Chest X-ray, AP view. Patient: 65 years old, sex F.
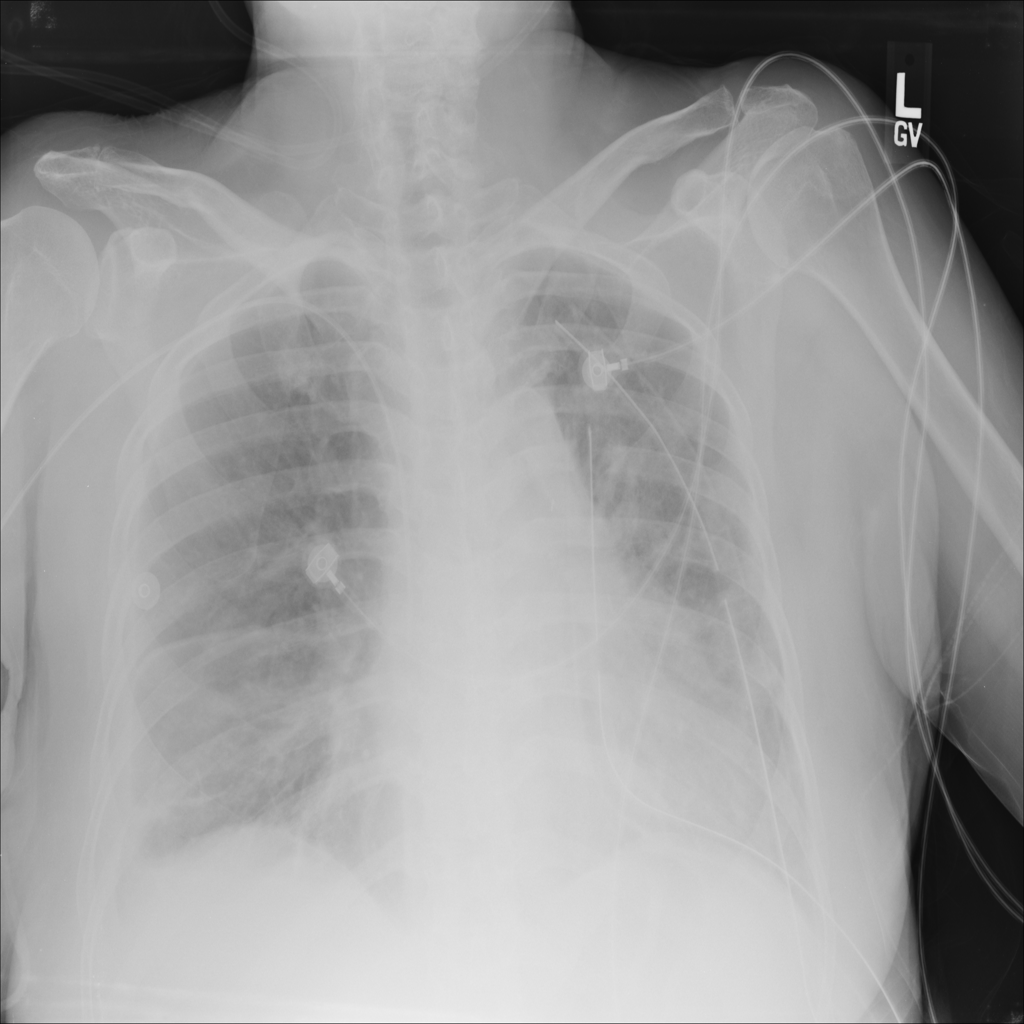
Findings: Edema, Effusion